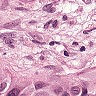
Metastatic tissue present: yes